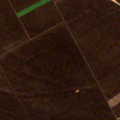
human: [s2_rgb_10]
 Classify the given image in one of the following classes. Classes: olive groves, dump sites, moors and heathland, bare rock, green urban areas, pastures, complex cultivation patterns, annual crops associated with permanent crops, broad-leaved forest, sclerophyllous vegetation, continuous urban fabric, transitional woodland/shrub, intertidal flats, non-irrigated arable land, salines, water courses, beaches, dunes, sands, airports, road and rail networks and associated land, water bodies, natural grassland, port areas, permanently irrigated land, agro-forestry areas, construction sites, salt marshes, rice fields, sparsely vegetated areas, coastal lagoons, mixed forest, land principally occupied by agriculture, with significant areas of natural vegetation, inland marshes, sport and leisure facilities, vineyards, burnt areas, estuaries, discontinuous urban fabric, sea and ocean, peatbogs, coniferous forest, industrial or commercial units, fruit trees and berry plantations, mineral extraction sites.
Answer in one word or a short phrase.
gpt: non-irrigated arable land